Question: I'm making myself a little messenger just for fun. And I want to make it so that when you see a certain word in there, for example your username it will be blue.
for example it will look something like this:
Hello how are you?
User2: I'm fine thanks, what about you :)
(bold = blue, not bold = black)
This is how my client looks at the moment:

Anyway.. I hope this information will be enough for you to understand my question/ problem. Thanks :)
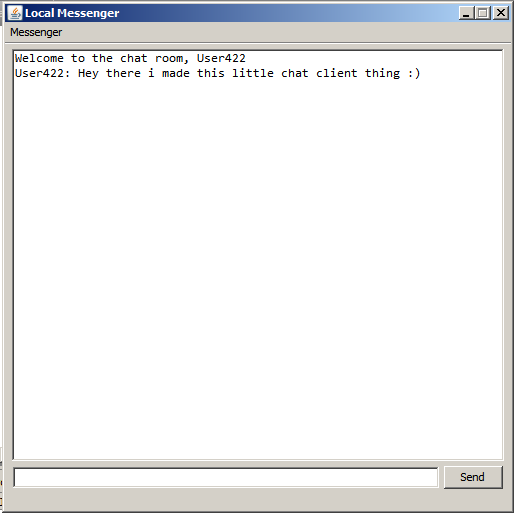
Answer: I'm afraid that 'JTextArea' cannot contain HTML tags to change text color. It was designed to store plain text only. You might have to use 'JTextPane'. Official info: <URL>